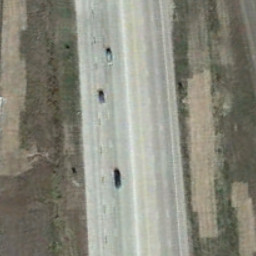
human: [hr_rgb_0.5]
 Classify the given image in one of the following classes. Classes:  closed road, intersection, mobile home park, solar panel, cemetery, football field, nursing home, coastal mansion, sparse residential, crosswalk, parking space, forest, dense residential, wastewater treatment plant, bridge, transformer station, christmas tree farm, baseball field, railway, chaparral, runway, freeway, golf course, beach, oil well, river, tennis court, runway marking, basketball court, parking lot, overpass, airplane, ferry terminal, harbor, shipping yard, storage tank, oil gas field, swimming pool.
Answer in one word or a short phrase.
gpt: freeway